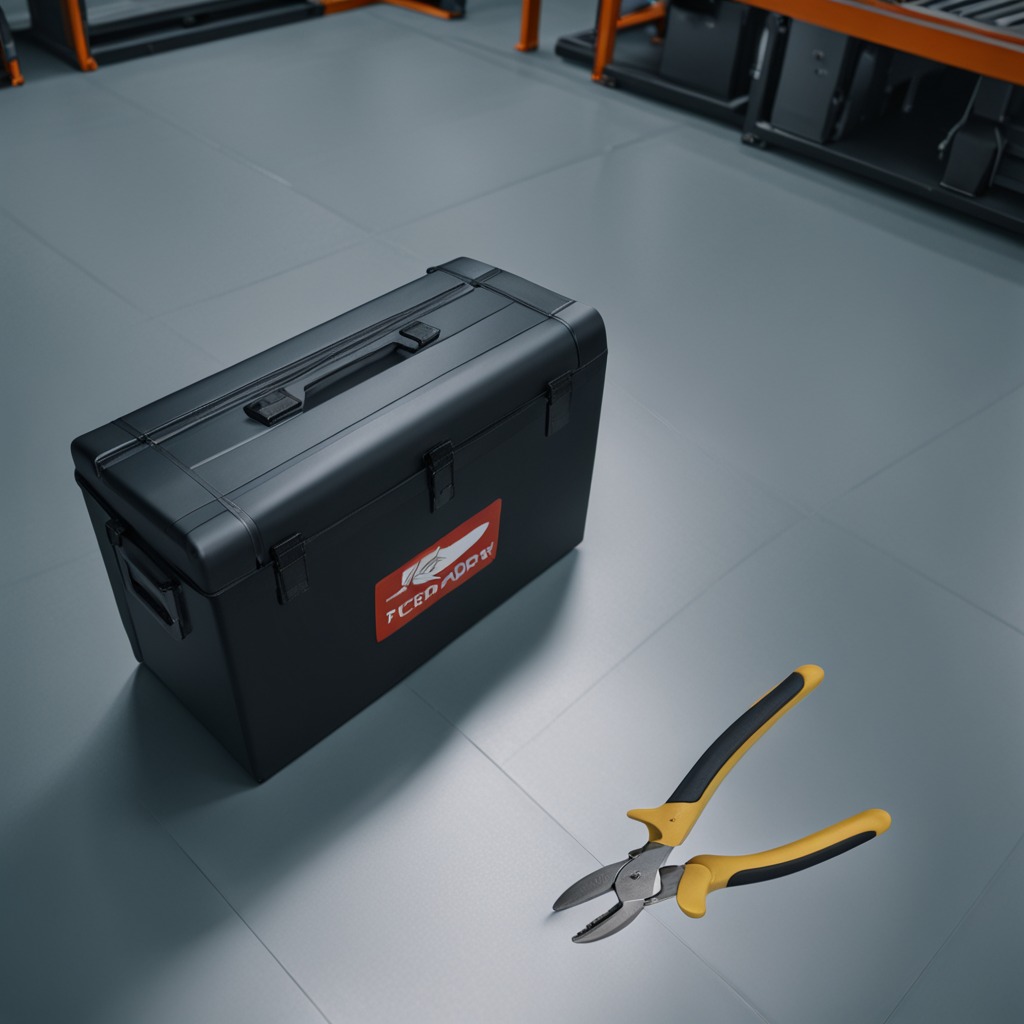
A plier is lying on a toolbox surface in an airplane hangar workshop 8K.